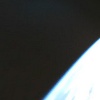
Label: space